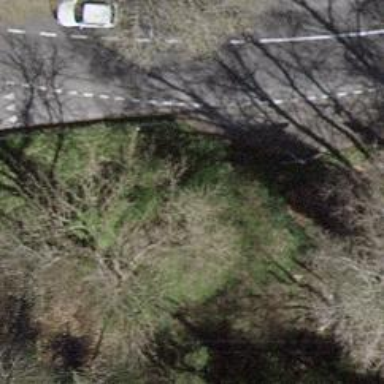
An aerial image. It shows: Bus stop along the road.